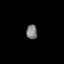
Tissue: lung
Cell type: Myeloid cells
Senescence score: 0.2123
Nuclear area (px): 156
Mean DAPI intensity: 124.327